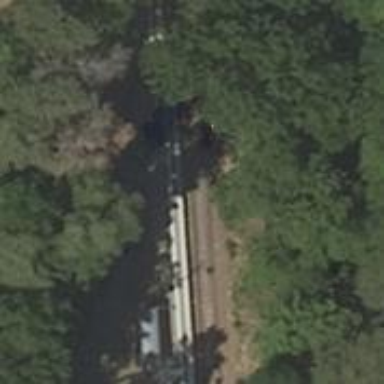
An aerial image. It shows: Close-up of railway platform edge.